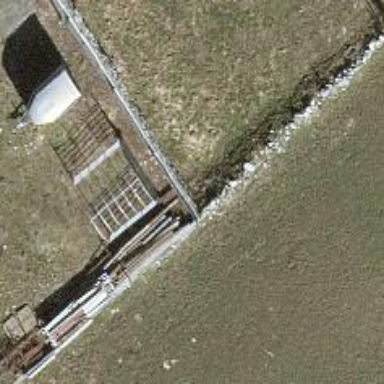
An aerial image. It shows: Dry stone wall barrier.